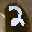
Label: 2